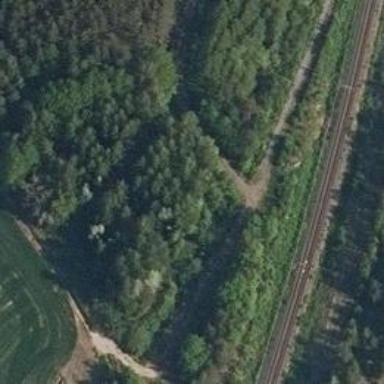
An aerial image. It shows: Abandoned railway.